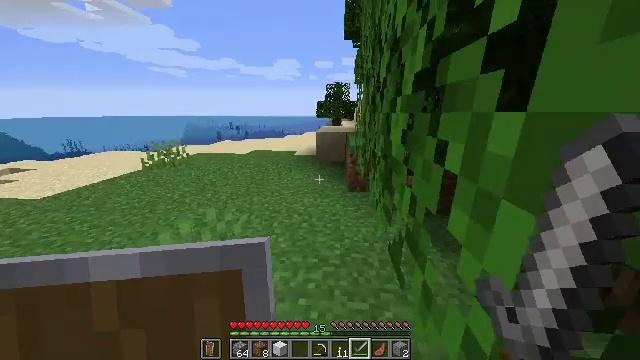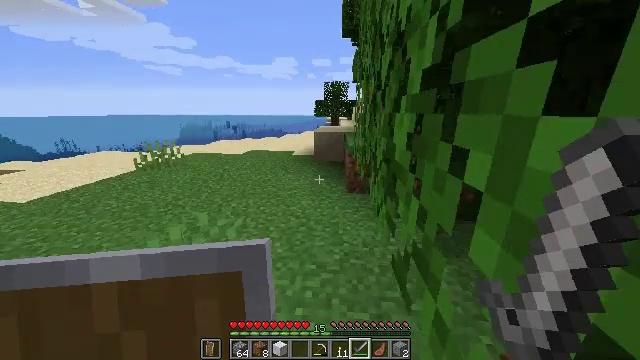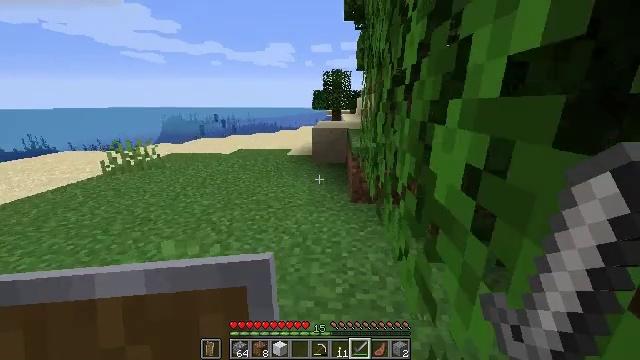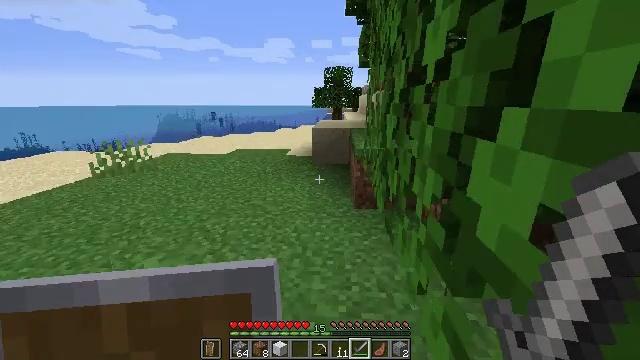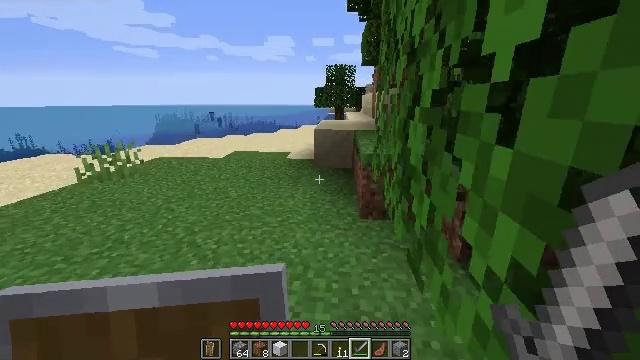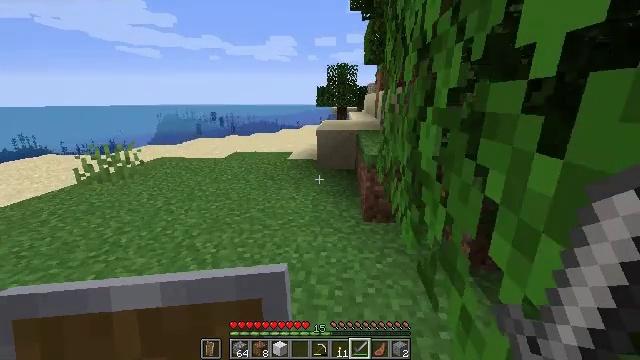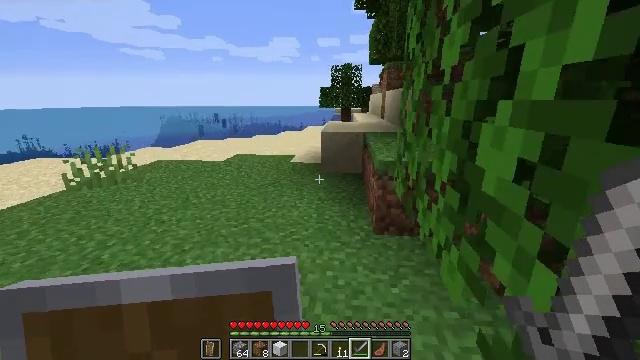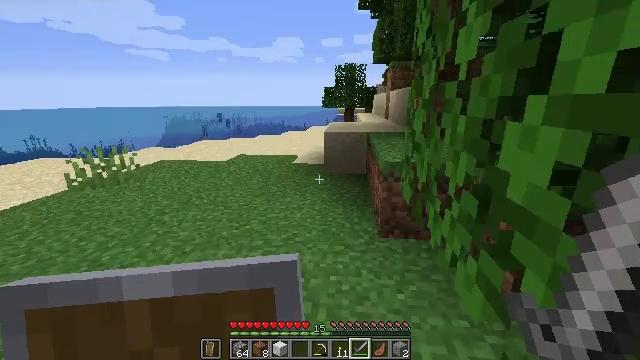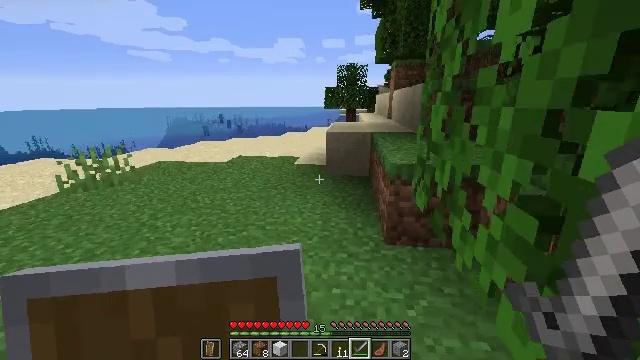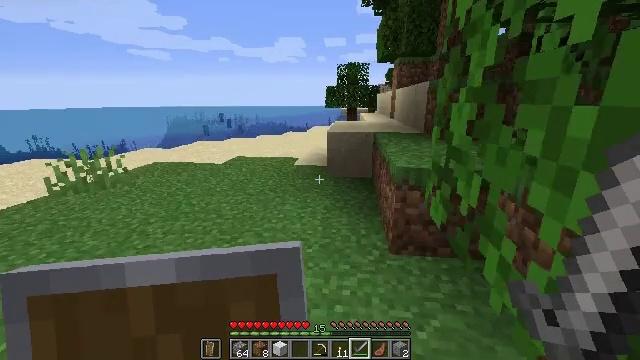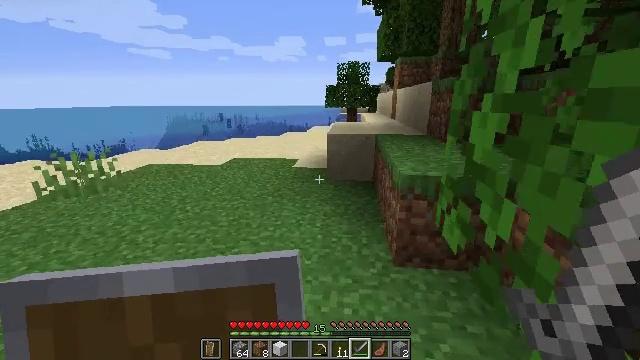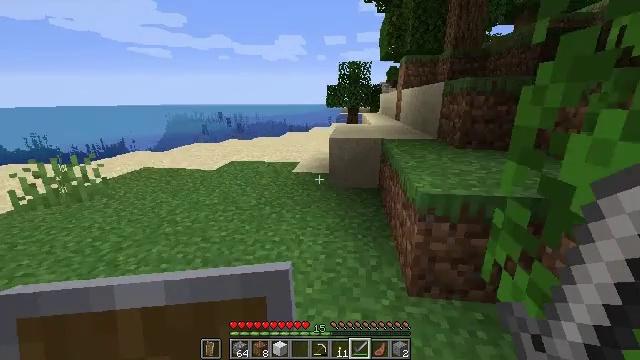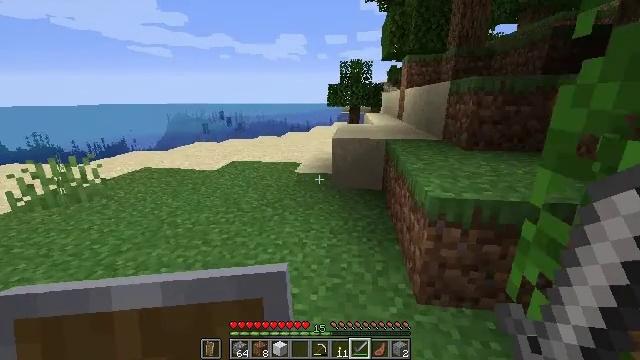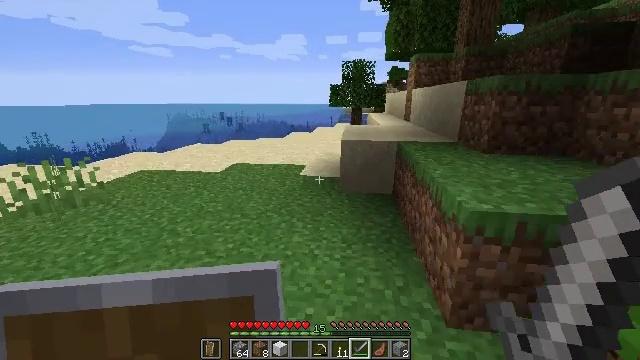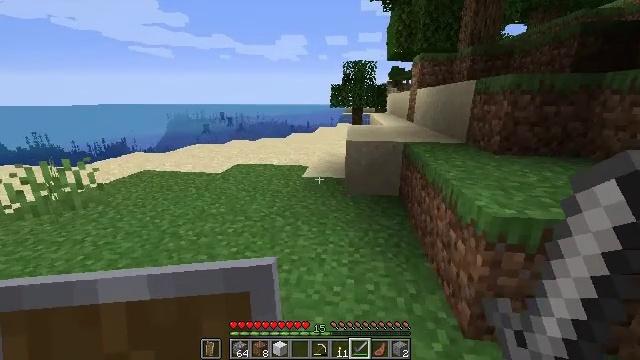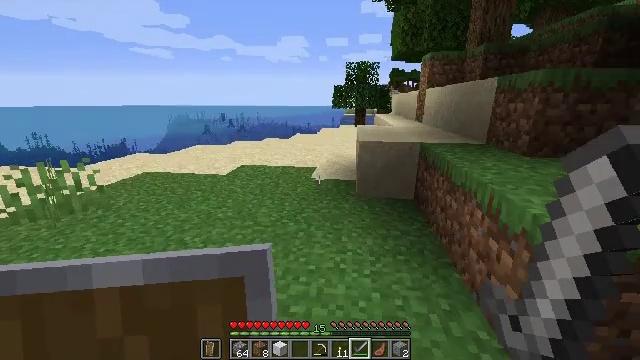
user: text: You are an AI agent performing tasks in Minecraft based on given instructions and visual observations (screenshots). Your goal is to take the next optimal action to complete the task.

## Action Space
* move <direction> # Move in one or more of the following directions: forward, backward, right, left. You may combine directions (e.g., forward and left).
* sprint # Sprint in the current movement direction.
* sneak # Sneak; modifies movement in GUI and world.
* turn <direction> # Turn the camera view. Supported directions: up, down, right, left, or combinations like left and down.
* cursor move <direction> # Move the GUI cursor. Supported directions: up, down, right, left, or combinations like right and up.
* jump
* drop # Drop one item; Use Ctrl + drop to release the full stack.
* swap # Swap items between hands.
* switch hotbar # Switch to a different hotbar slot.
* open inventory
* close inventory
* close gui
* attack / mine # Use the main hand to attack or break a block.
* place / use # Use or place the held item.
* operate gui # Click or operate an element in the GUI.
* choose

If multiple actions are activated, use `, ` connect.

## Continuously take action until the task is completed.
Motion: motion action
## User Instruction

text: Kill the tropical fish.
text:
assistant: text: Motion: move forward and move right
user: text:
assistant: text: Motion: move forward
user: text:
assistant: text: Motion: move forward
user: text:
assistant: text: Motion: move forward
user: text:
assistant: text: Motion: move forward
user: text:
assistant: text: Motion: move forward
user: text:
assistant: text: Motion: move forward
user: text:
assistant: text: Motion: move forward
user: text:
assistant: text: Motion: move forward
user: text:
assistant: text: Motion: move forward
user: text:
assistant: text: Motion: move forward and move left
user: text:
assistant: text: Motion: move forward and move left
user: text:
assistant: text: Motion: move forward and move left
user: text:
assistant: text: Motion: move forward and move left
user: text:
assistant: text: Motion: move forward and move left
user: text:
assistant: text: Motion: move forward and move left
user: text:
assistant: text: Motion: move forward and move left
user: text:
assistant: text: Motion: move forward and move left
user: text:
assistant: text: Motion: move forward and move left
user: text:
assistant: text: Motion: move forward and move left
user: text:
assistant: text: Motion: move forward and move left
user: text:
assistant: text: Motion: move forward and move left
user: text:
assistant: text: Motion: move forward and move left
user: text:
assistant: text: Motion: move forward
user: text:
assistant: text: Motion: move forward
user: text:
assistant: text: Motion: move forward
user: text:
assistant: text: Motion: move forward
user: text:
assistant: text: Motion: move forward
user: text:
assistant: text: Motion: move forward
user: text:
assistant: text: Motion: move forward